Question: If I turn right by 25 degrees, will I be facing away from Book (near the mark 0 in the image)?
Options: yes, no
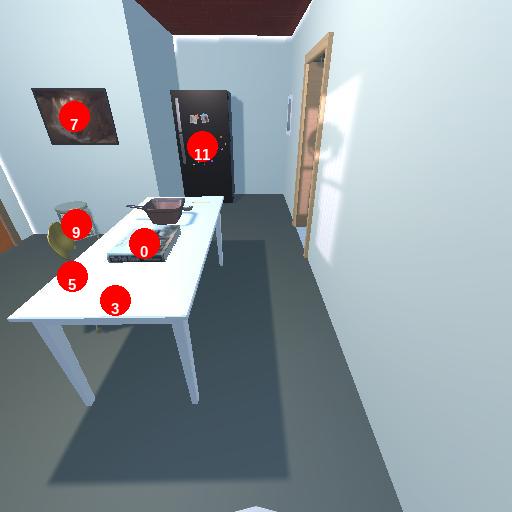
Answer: yes